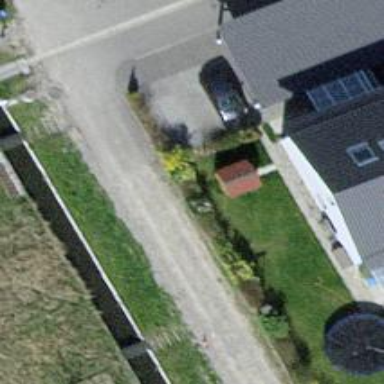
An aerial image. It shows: Hedge barrier.